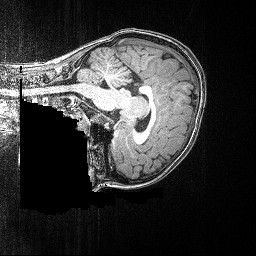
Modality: T1w
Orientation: sagittal
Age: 83
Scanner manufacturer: siemens
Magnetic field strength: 3 T
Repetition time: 2.5 s
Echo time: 0.00347 s